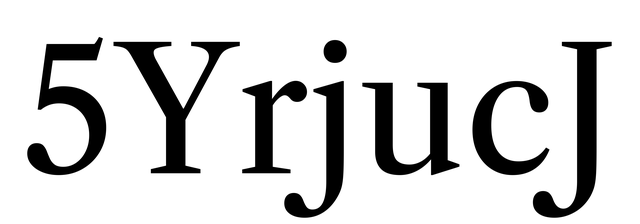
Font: LibreCaslonText_Regular